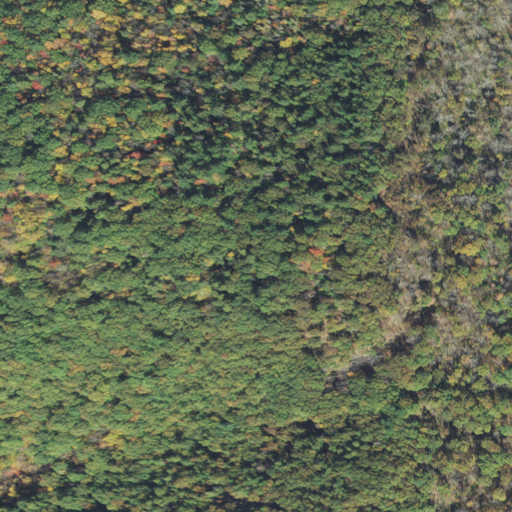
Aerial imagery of mountain in Vermont named Richardson Mountain containing deciduous forest, mixed forest, evergreen forest, and shrub